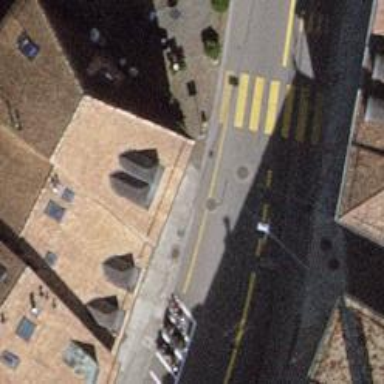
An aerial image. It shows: Restaurant.